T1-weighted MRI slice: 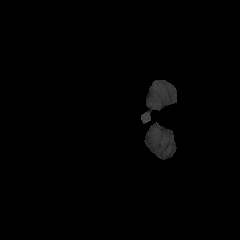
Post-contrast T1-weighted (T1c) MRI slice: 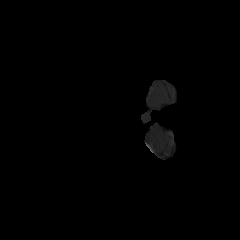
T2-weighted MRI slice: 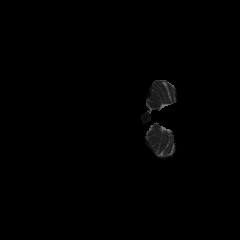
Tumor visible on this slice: no